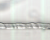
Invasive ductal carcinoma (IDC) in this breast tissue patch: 0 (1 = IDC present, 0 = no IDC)